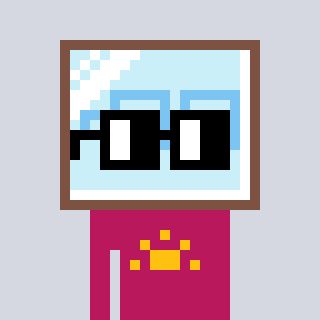
a pixel art character with square black glasses, a mirror-shaped head and a darkpink-colored body on a cool background